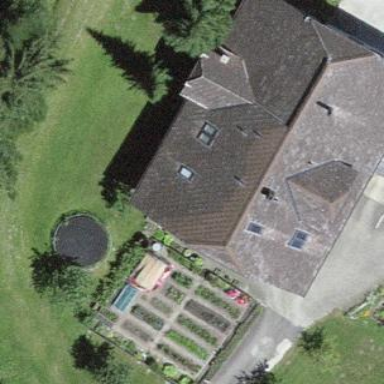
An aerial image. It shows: Garden area designated for leisure land.